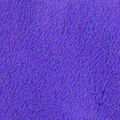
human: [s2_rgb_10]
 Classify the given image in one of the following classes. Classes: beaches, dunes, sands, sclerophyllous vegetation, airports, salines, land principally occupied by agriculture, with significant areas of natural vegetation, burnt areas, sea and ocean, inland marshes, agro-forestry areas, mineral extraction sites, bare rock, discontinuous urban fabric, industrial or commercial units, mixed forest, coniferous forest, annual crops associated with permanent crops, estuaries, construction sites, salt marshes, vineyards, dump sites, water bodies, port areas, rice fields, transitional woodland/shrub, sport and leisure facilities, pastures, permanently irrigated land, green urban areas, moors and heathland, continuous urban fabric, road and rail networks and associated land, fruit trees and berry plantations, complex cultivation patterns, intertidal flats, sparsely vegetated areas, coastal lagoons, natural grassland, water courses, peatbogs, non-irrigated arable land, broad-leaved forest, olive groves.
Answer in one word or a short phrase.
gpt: water bodies